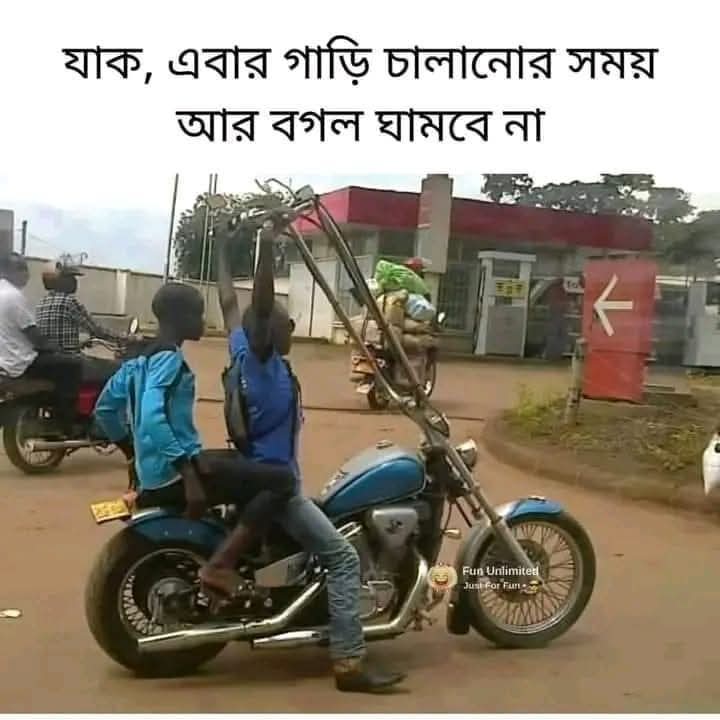
Text: যাক, এবার গাড়ি চালানোর সময় আর বগল ঘামবে না
Label: Non Hate